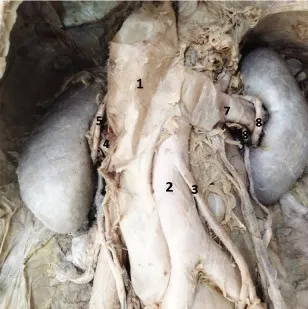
(A-C). Dissected kidneys and related retroperitoneal structures on the posterior abdominal wall showing the bilateral RHNP; 1 - inferior vena cava, 2 - abdominal aorta, 3 - inferior mesenteric artery, 4 - right renal vein, 5 - right renal artery branch, 6 - pelvis of right kidney, 7 - left renal vein, 8 - left renal artery branch, 9 - pelvis of left kidney, 10 - left gonadal vein draining into left renal vein.
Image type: radiology (ct)